Field crop: maize
Growth stage: 2
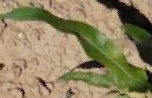
Species: maize